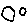
Label: circle